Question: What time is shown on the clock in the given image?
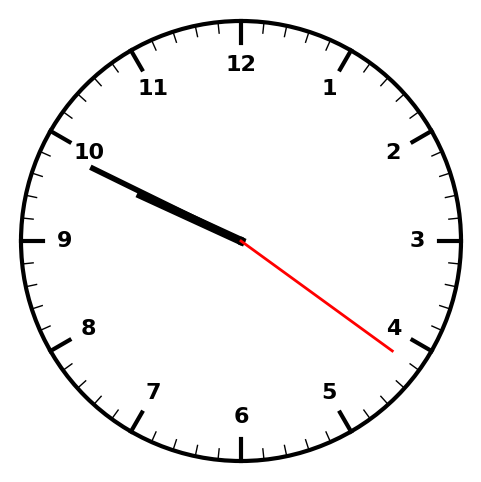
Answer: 09:49:21